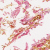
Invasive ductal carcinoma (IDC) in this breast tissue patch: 0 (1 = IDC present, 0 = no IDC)